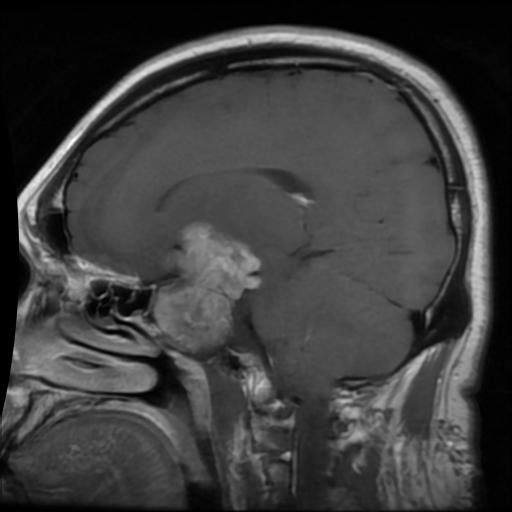
Label: pituitary